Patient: sex M, age 78
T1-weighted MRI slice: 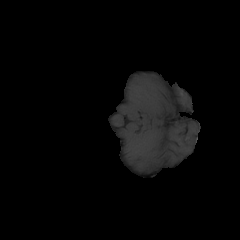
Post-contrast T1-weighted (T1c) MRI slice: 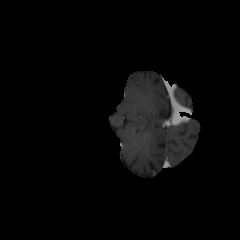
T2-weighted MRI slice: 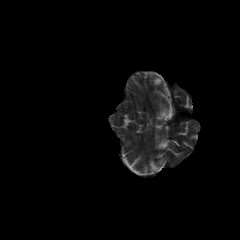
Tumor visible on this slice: no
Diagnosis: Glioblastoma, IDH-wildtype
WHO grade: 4